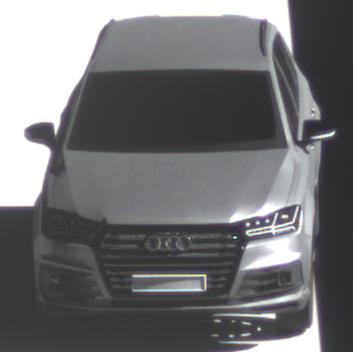
Make: Audi
Model: SQ7
Detailed model: -
Model produced from: 2016
Model produced until: 2018
Doors: 5
Color: gray
Road condition: wet road
Daytime: morning or afternoon
Contrast: high contrast